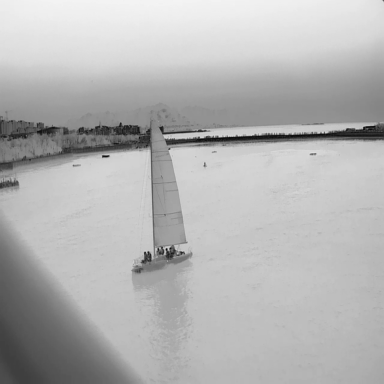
There are three bulk_carriers in the infrared image.